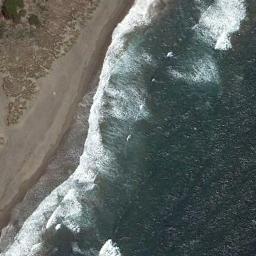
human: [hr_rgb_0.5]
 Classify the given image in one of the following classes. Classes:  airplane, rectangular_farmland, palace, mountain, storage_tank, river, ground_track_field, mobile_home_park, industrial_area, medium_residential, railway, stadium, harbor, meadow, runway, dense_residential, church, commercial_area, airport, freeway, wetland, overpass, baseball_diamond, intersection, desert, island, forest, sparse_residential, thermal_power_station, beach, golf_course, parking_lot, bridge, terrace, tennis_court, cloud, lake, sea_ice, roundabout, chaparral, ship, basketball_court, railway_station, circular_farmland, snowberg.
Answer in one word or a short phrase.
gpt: beach